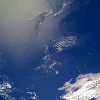
Label: water